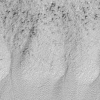
Atmospheric dust classification: not_dusty